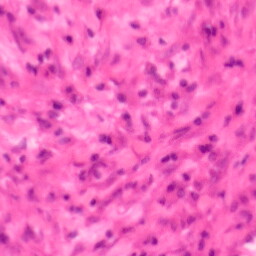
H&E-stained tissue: Colon